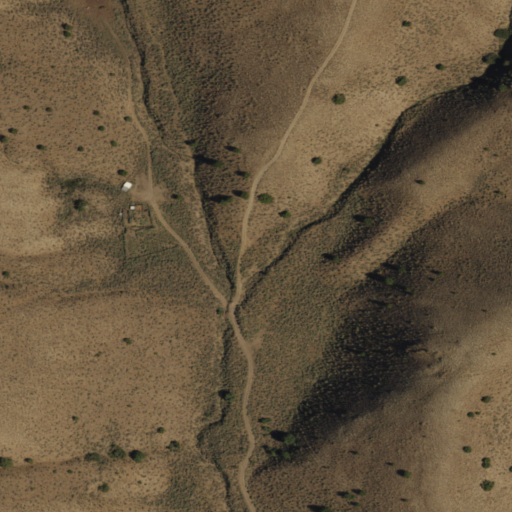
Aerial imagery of valley in Nevada named Huckleberry Canyon containing shrub and grassland